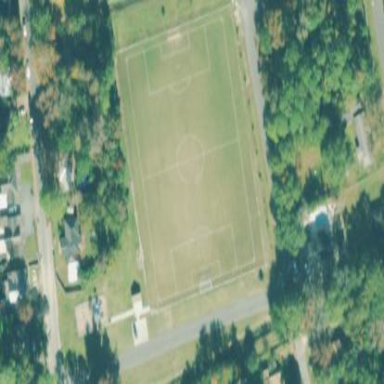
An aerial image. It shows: Soccer pitch for leisure land activities.